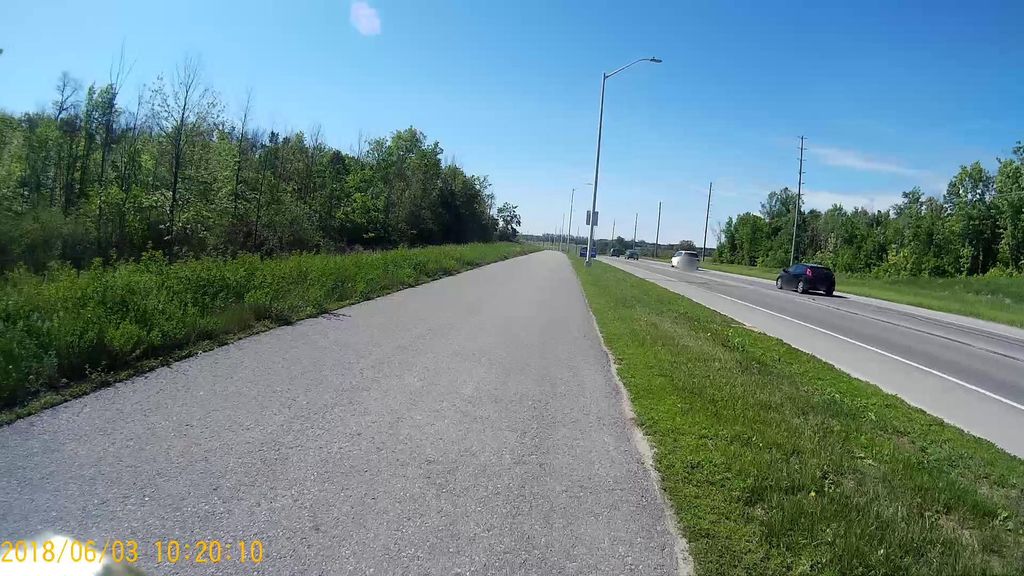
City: ottawa-gatineau